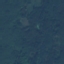
Land use / land cover class: Forest